【题型】解答题　【知识点】解析几何　【难度】medium
已知抛物线$\Gamma$：$y^2=4x$的焦点为$F$，准线为$l$，直线$l'$经过点$F$且与$\Gamma$\\
交于点$A$、$B$．

\vspace{0.5em}
\noindent (1)若$|AB|=5$，求线段$AB$的中点到$x$轴的距离；\\
(2)设$O$为坐标原点，$M$为$\Gamma$上的动点，直线$AM$、$BM$分别与准线$l$交于点$C$、$D$．求证：$\overrightarrow{OC}\cdot\overrightarrow{OD}$为常\\
数．
【解答】
\noindent \textbf{【答案】}(1)$1$\\
(2)证明见解析

\vspace{0.5em}
\noindent \textbf{【分析】}(1) 设$A(x_1,y_1)$，$B(x_2,y_2)$，则由已知结合抛物线的焦点弦公式得$x_1+x_2=3$，设直线$AB$的方程\\
为$y=k(x-1)$，代入抛物线方程化简利用根与系数的关系结合前面的式子可求出$k$，再结合中点坐标公式\\
可求得答案；\\
(2) 设$A(x_1,y_1)$，$B(x_2,y_2)$，$M(x_0,y_0)$，$C(-1,y_3)$，$D(-1,y_4)$，表示出直线$AM,BM$的方程，从而表示\\
出$y_3,y_4$，化简$\overrightarrow{OC}\cdot\overrightarrow{OD}=1+y_3y_4$即可.

\vspace{0.5em}
\noindent \textbf{【详解】}(1) 设$A(x_1,y_1)$，$B(x_2,y_2)$，因为$|AB|=|AF|+|BF|=x_1+x_2+2=5$，所以$x_1+x_2=3$．\\
由题意知直线$AB$的斜率存在，设直线$AB$的方程为$y=k(x-1)$，\\
将直线方程代入抛物线方程得$k^2x^2-(2k^2+4)x+k^2=0$．\\
因为$\Delta>0$，所以$x_1+x_2=2+\dfrac{4}{k^2}=3$，得$|k|=2$．\\
设线段$AB$的中点$(x_0,y_0)$，则$|y_0|=\dfrac{1}{2}|y_1+y_2|=\dfrac{1}{2}\left|k(x_1+x_2-2)\right|=1$，\\
所以线段$AB$的中点到$x$轴的距离为$1$．

\vspace{0.5em}
\noindent (2) 准线方程$x=-1$，设$A(x_1,y_1)$，$B(x_2,y_2)$，$M(x_0,y_0)$，$C(-1,y_3)$，$D(-1,y_4)$，\\
直线$AM$的斜率为$\dfrac{y_1-y_0}{x_1-x_0}=\dfrac{4}{y_1+y_0}$，直线$BM$的斜率为$\dfrac{4}{y_2+y_0}$，\\
直线$AM$的方程为$y=\dfrac{4}{y_1+y_0}(x-x_0)+y_0$，直线$BM$的方程为$y=\dfrac{4}{y_2+y_0}(x-x_0)+y_0$，\\
所以$y_3=\dfrac{4}{y_1+y_0}(-1-x_0)+y_0=\dfrac{-4+y_1y_0}{y_1+y_0}$，\\
$y_4=\dfrac{4}{y_2+y_0}(-1-x_0)+y_0=\dfrac{-4+y_2y_0}{y_2+y_0}$．\\
设直线$AB$的方程为：$x=my+1$，代入抛物线方程得$y^2-4my-4=0$，\\
$\Delta=16m^2+16>0$，所以$y_1y_2=-4$，\\
所以
\[
\begin{aligned}
y_3y_4&=\dfrac{(-4+y_1y_0)(-4+y_2y_0)}{(y_1+y_0)(y_2+y_0)}=\dfrac{y_1y_2y_0^2-4(y_1+y_2)y_0+16}{y_0^2+(y_1+y_2)y_0+y_1y_2} \\
&=\dfrac{-4y_0^2-4(y_1+y_2)y_0+16}{y_0^2+(y_1+y_2)y_0-4}=-4,
\end{aligned}
\]
所以$\overrightarrow{OC}\cdot\overrightarrow{OD}=1+y_3y_4=-3$为常数．

\noindent \textbf{【点睛】}关键点点睛：此题考查直线与抛物线的位置关系，考查抛物线的定义的应用，解题的关键是利用\\
圆锥曲线中常用的方法“设而不求”，设出直线方程，设出交点坐标，考查计算能力，属于较难题.
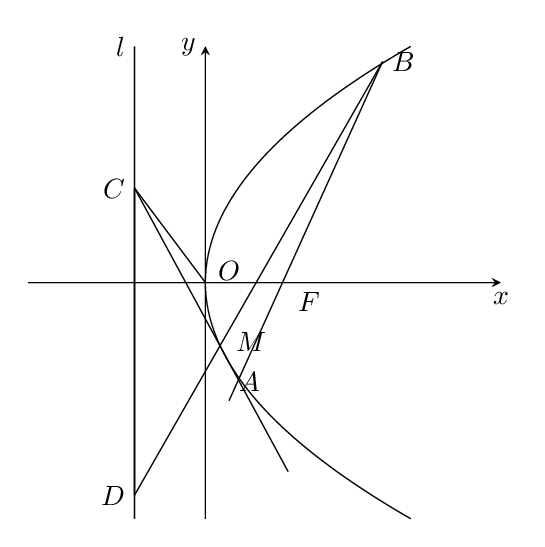